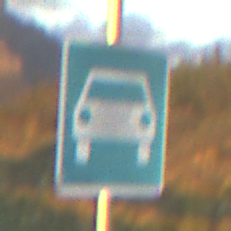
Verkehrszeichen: Kraftfahrstrasse
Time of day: SunriseSunset
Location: Outdoor (RoadRail)
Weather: PartlyCloudy
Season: NotSpecified
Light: Natural